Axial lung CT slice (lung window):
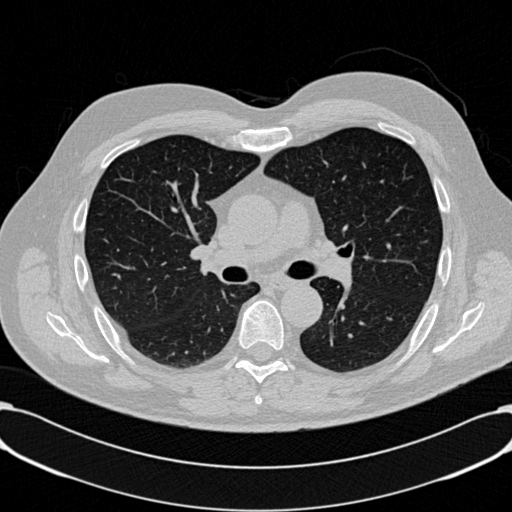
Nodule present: no